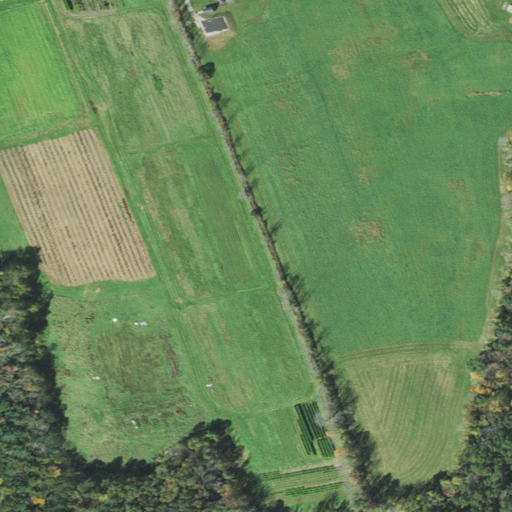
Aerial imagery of mountain in Massachusetts named Blood Hill containing pasture, grassland, deciduous forest, mixed forest, and open development